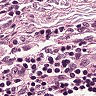
Metastatic tissue present: no